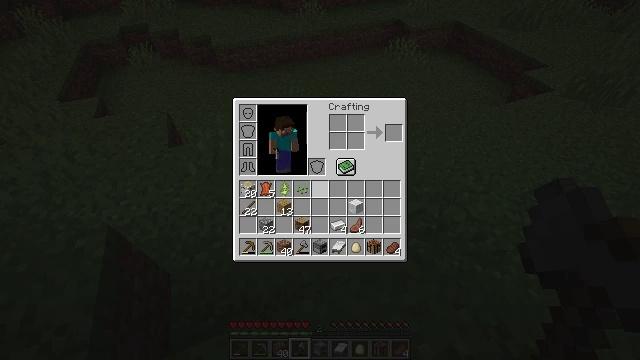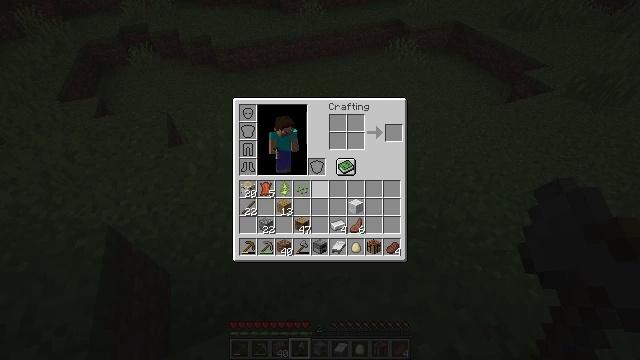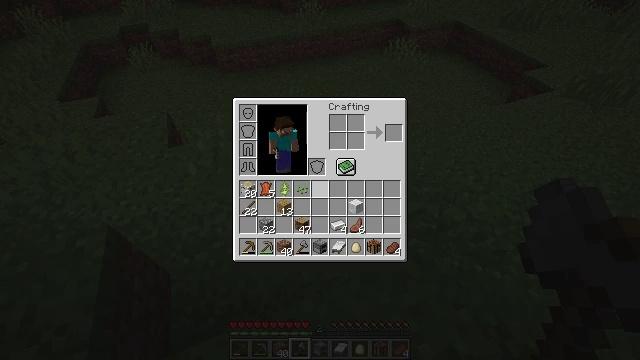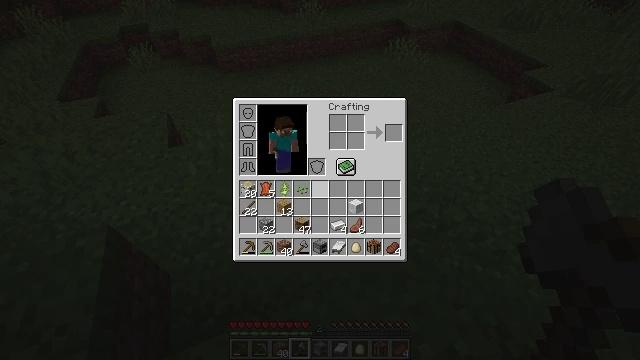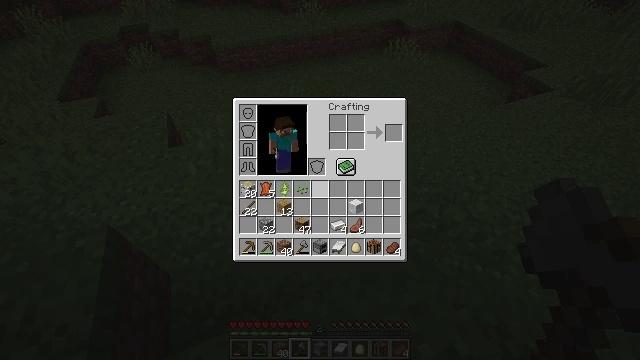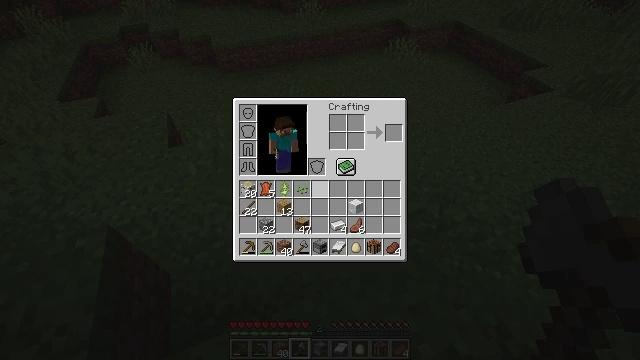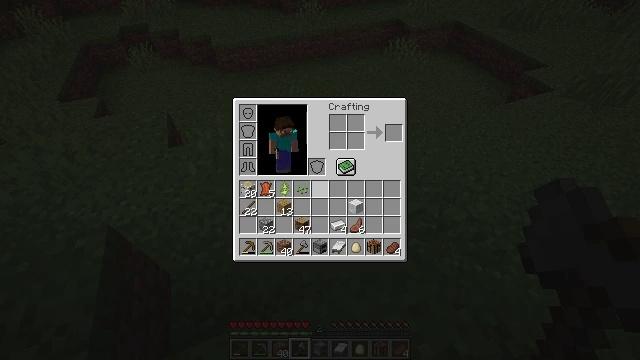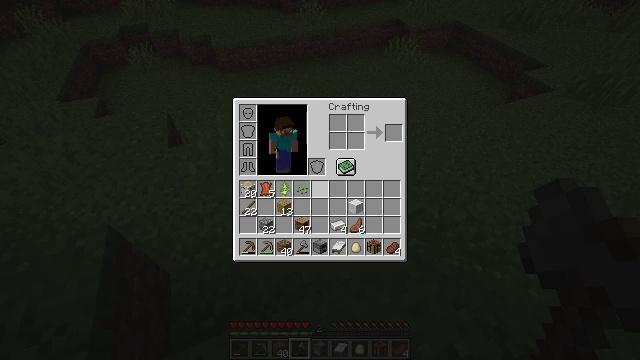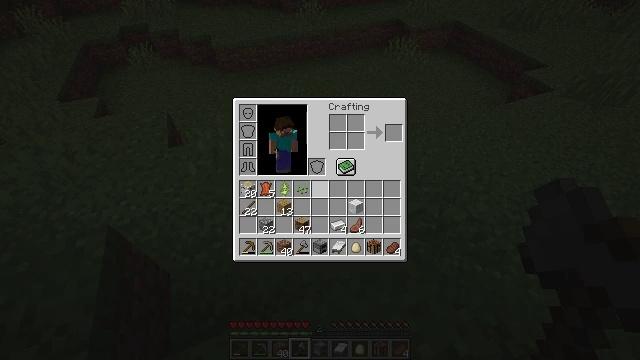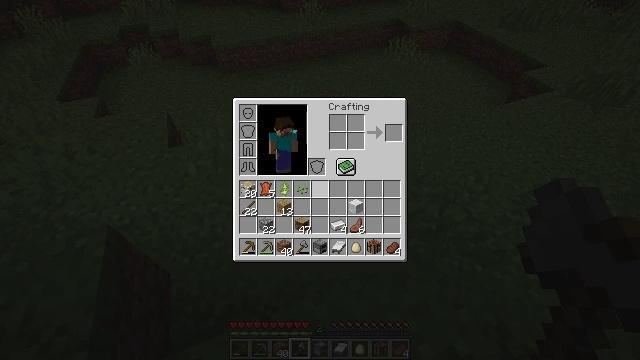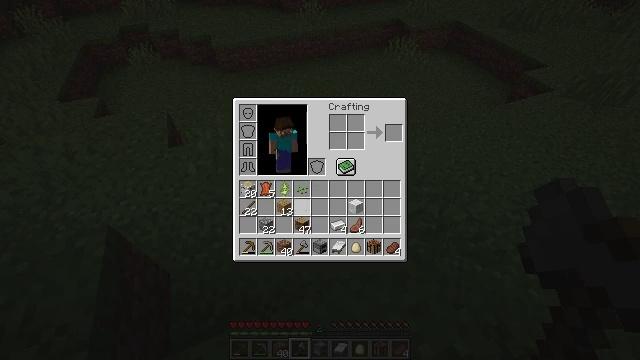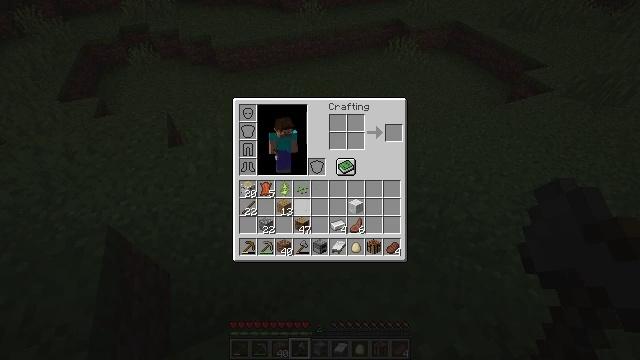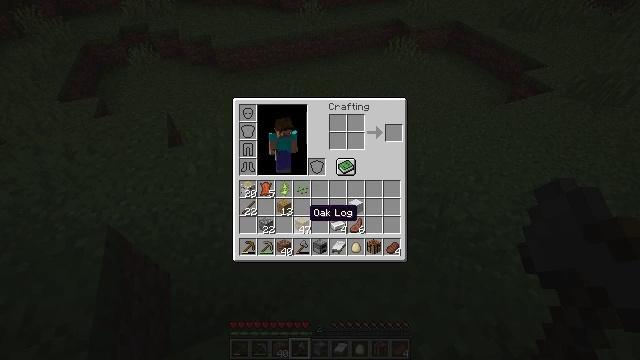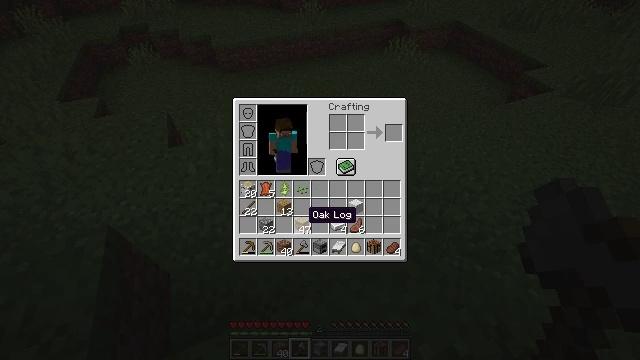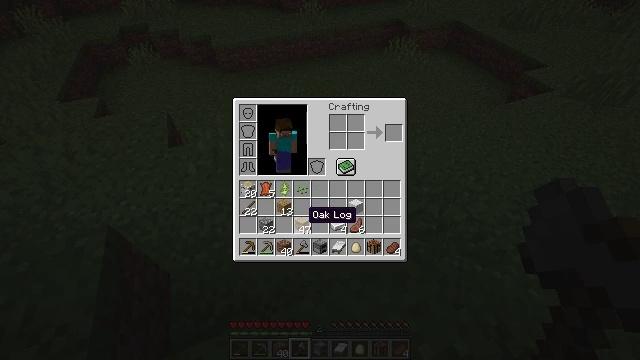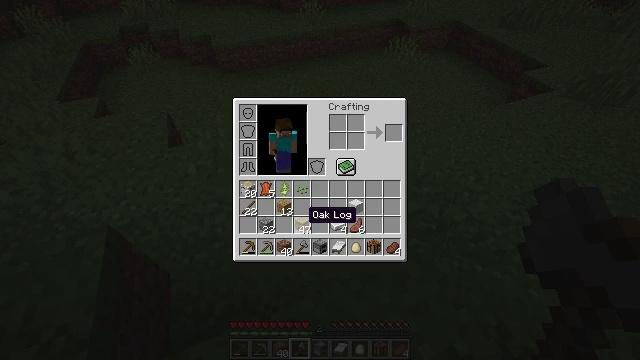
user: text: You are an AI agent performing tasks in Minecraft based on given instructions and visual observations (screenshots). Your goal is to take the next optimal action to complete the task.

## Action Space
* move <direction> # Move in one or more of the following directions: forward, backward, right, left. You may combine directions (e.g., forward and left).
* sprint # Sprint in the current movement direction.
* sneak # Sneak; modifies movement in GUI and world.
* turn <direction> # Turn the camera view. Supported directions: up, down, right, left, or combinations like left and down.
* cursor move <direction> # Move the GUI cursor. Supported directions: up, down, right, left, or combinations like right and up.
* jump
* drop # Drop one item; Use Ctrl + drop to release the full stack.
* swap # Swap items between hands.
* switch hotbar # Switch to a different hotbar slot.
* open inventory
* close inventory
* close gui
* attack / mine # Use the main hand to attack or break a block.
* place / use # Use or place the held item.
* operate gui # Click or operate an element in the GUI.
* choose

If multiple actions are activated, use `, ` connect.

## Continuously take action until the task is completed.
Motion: motion action
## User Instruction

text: Trim the tree by mining oak leaves.
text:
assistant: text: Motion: no_op
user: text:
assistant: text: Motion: no_op
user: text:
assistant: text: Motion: no_op
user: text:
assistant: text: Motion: no_op
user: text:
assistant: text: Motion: no_op
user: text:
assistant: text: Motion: no_op
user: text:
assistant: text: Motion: no_op
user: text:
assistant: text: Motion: no_op
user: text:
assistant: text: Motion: cursor move down
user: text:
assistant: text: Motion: cursor move down
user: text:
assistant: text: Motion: cursor move down
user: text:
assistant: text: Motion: cursor move down
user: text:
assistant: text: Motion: no_op
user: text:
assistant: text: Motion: no_op
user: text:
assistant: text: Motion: no_op
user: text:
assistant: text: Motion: no_op
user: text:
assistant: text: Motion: no_op
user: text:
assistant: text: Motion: no_op
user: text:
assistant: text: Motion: no_op
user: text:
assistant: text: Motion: no_op
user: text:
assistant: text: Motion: no_op
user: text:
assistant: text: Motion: no_op
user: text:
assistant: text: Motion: no_op
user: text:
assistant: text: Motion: no_op
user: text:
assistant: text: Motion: no_op
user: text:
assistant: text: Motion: no_op
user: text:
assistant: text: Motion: no_op
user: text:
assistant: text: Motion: no_op
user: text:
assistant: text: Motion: no_op
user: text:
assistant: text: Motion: no_op